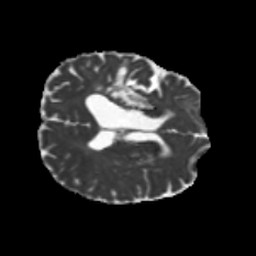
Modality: MD
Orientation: axial
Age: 60
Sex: female
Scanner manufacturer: siemens
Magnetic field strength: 3 T
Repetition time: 5.25 s
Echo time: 0.08 s